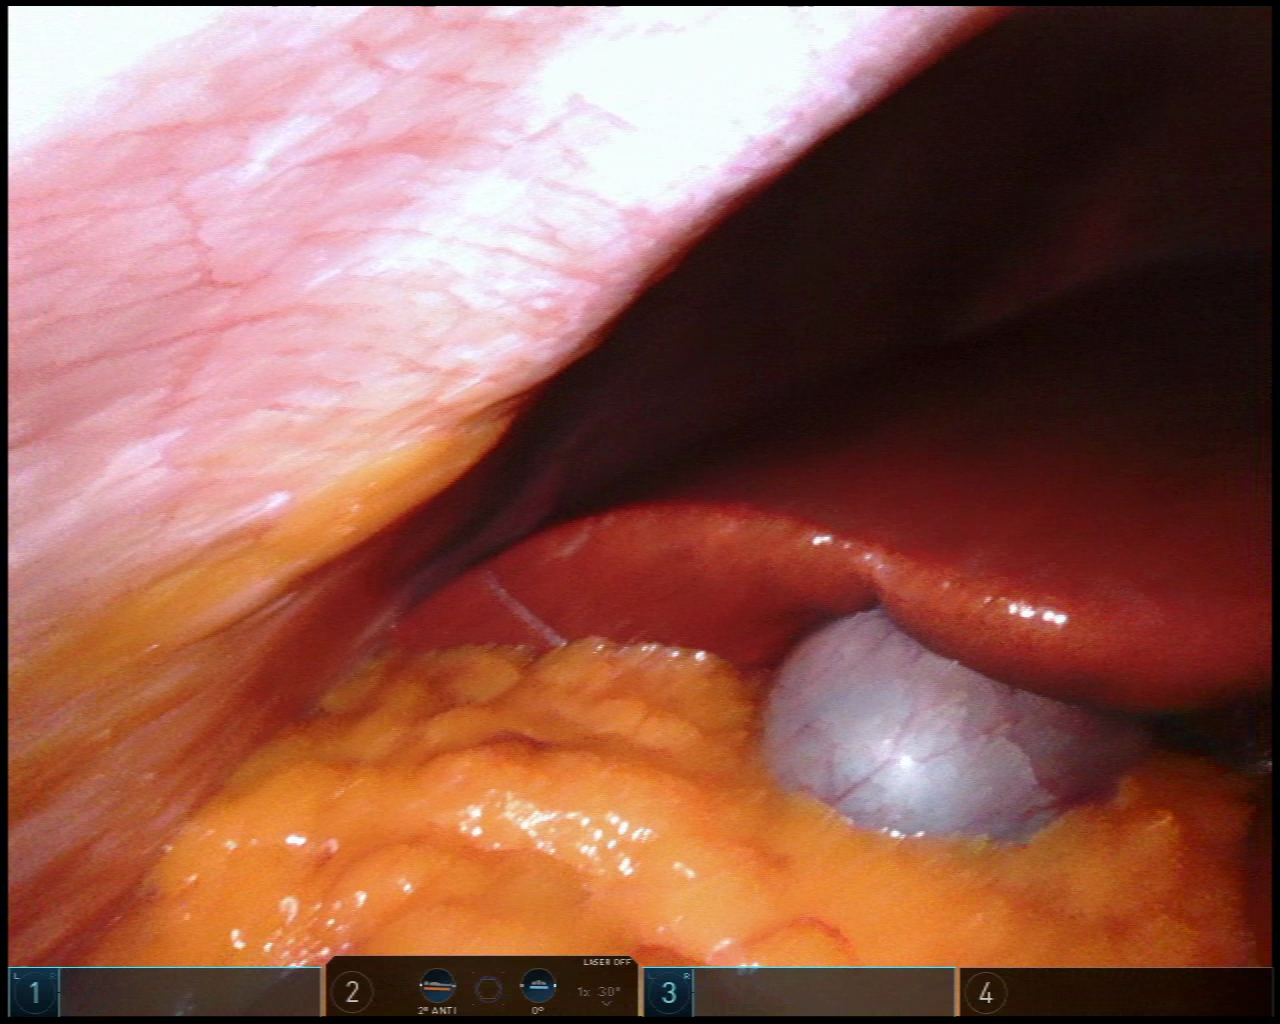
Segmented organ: liver
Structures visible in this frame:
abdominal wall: yes
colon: no
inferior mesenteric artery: no
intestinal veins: no
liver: yes
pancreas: no
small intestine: no
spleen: no
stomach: no
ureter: no
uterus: no
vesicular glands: no